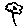
Label: flower